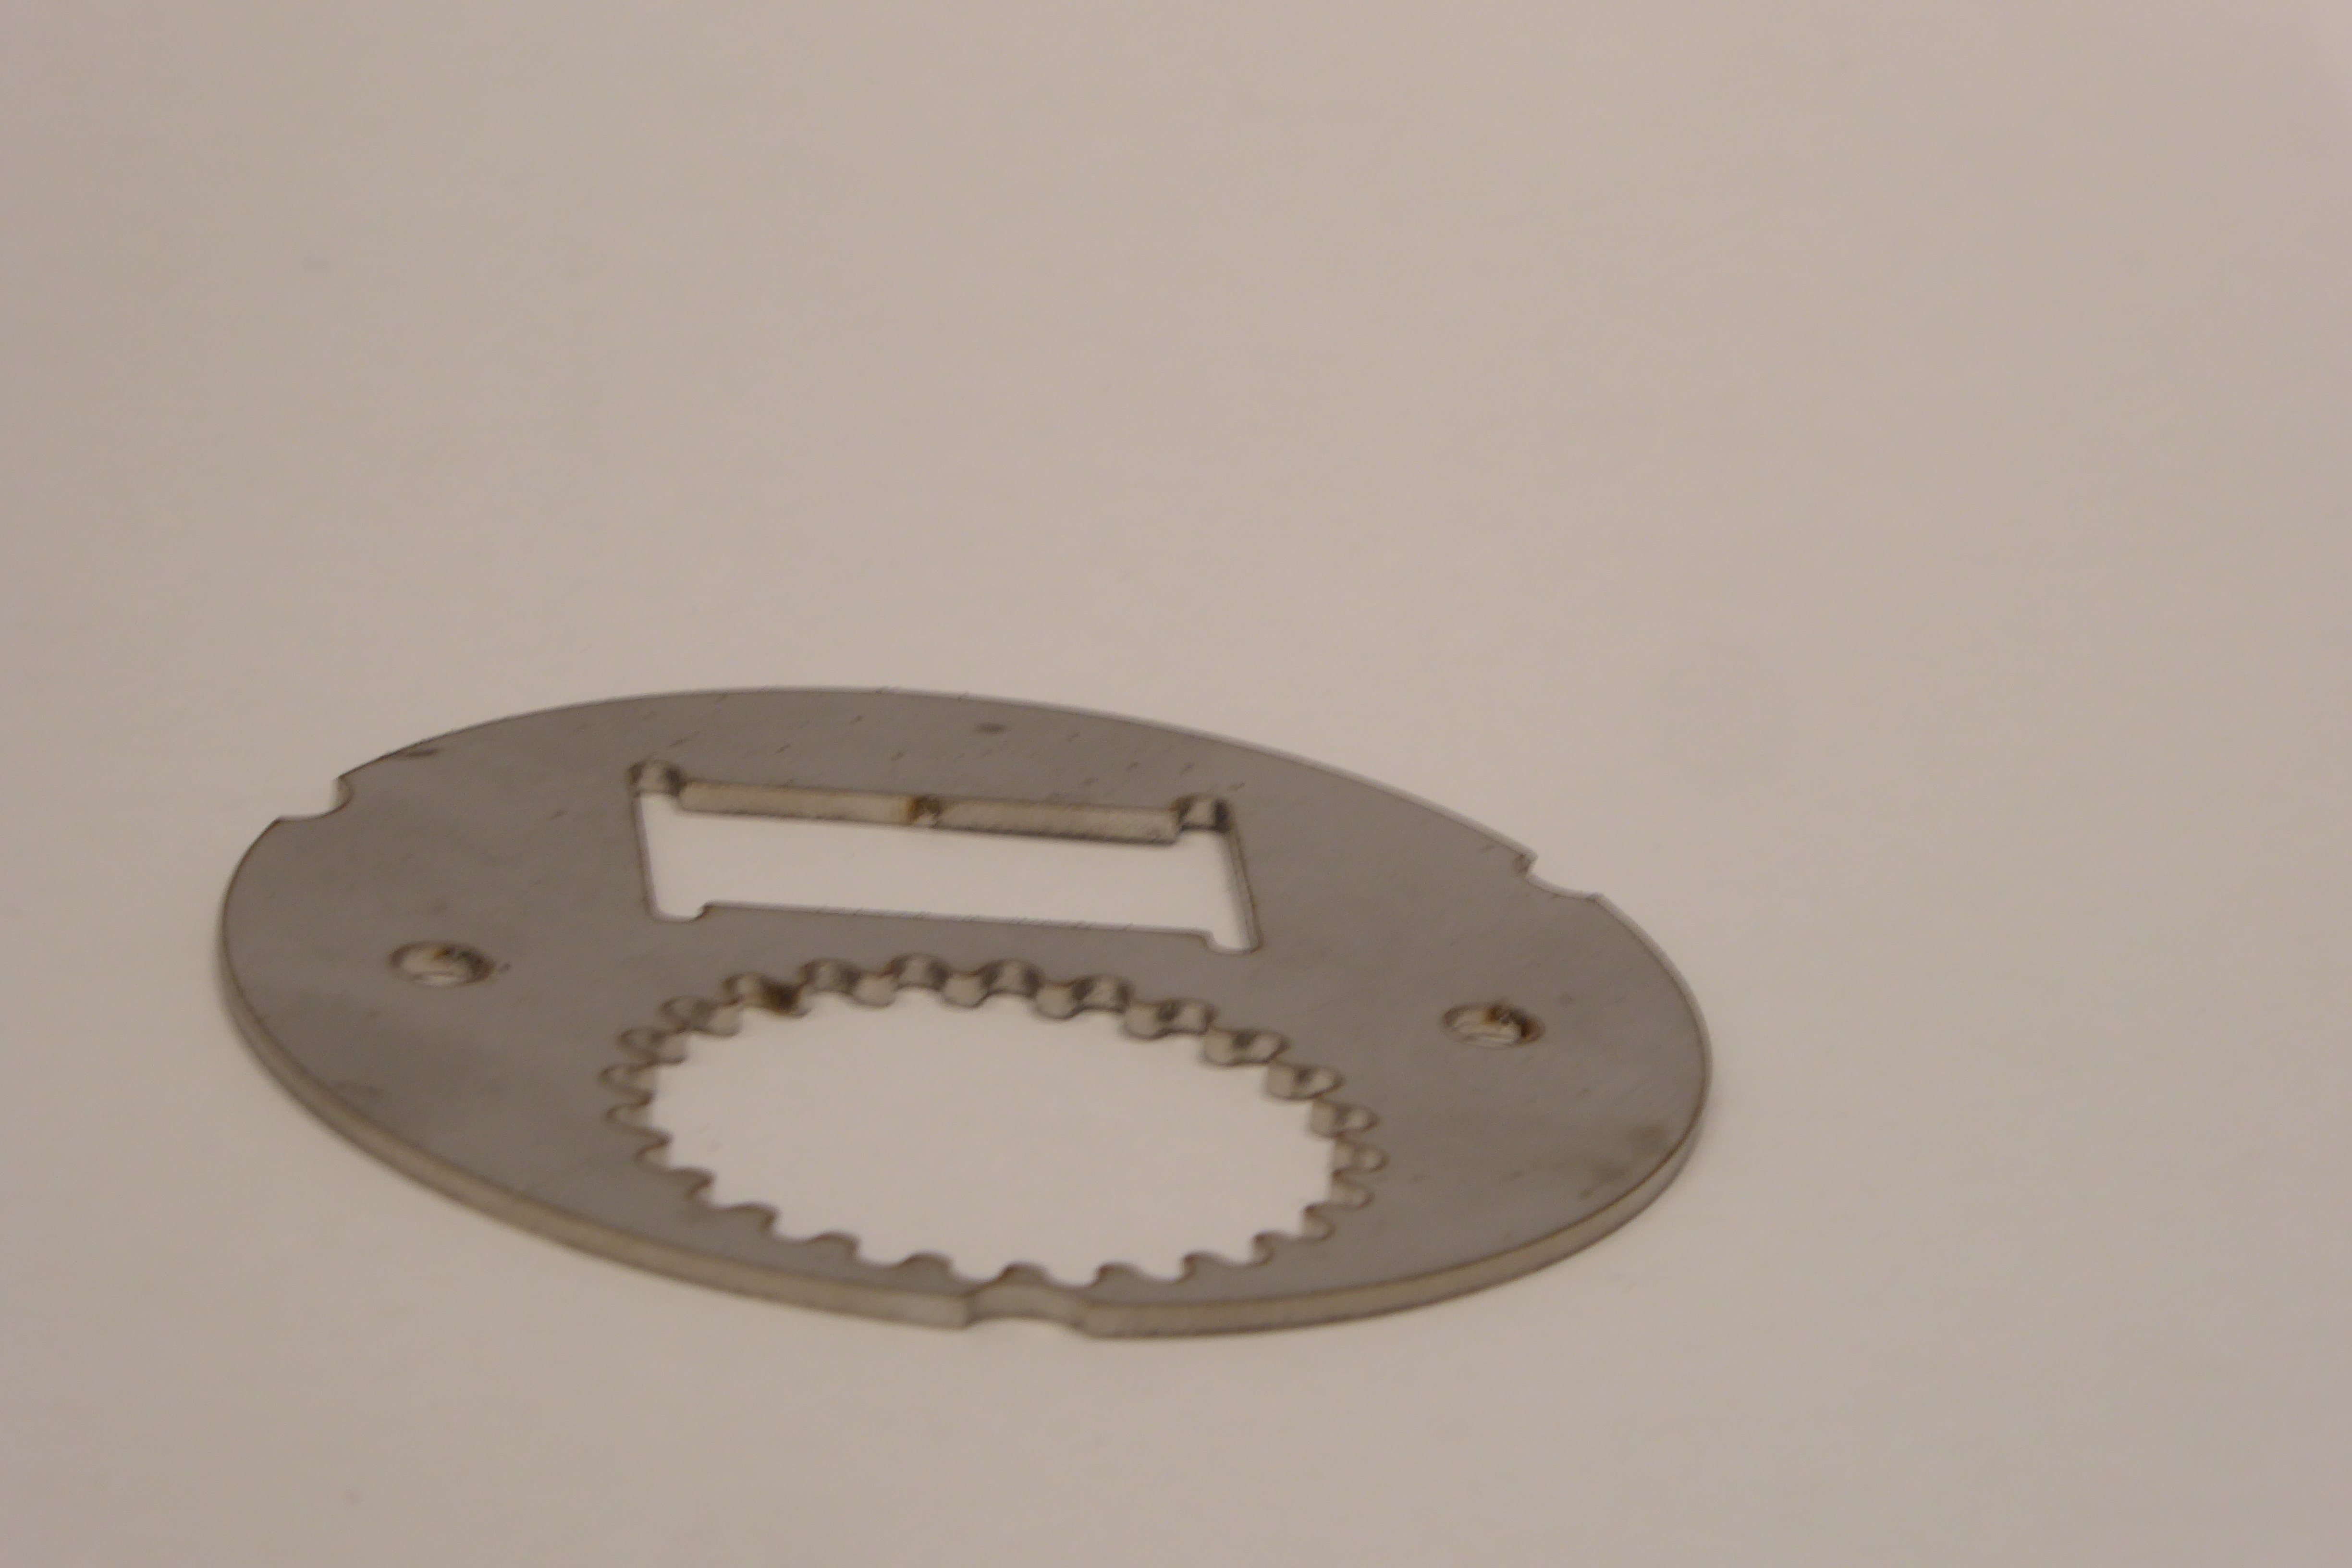
Label: Bottle Opener - Inlay